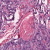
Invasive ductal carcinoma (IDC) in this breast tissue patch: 1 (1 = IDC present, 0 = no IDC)